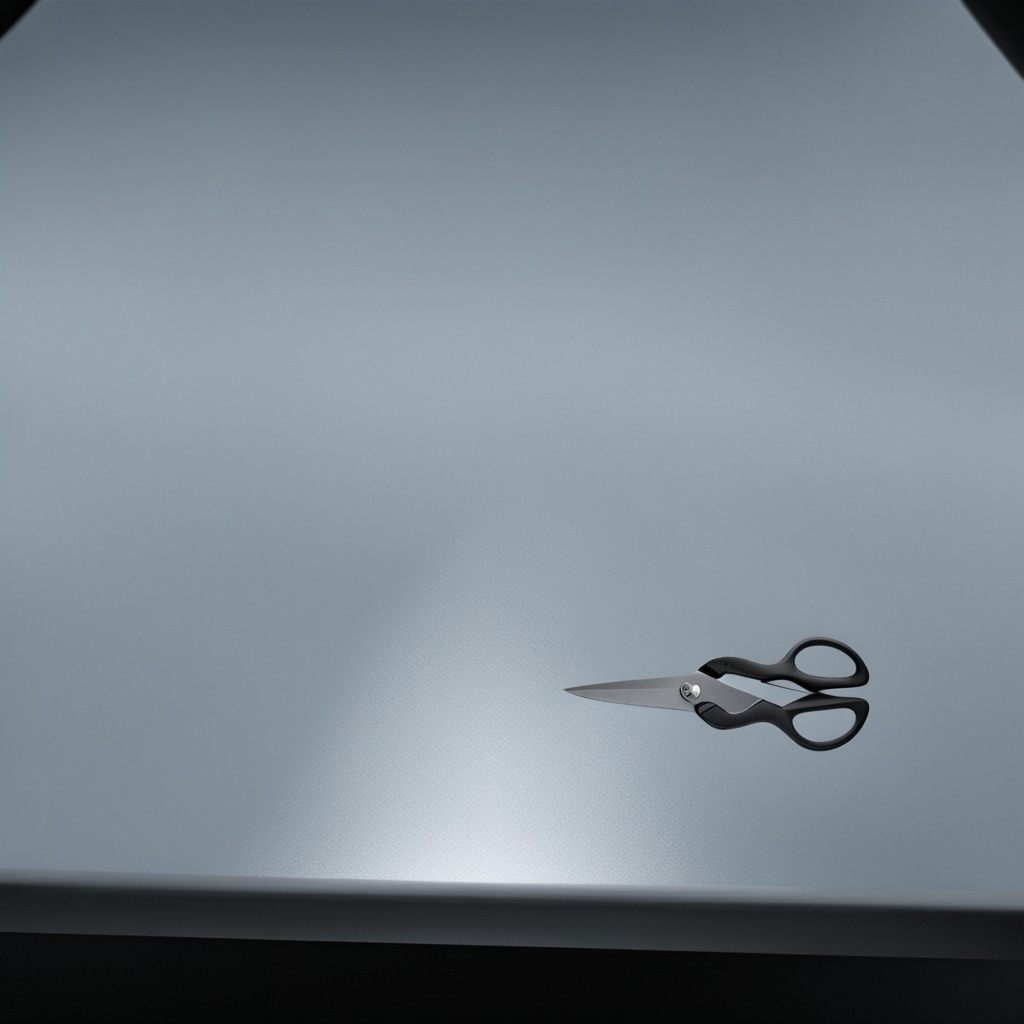
A scissor is lying on a clean empty table in a railway signal maintenance room lit by harsh overhead fluorescents photorealistic surface textures crisp shadows high dynamic range